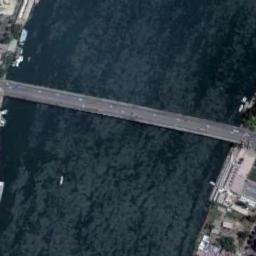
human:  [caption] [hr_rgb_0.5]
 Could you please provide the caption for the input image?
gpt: The banks of the river are densely forested and the water is blue .

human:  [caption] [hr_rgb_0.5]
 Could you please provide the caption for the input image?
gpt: A bridge is over the deep blue river .

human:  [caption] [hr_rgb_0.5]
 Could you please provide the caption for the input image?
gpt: A bridge connects the land on both sides of the blue water, And there are many buildings on the land .

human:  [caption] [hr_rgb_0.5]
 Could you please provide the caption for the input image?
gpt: A bridge built on a blue river and some buildings on both sides of the river .

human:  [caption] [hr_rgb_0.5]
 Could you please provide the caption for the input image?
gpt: Lots of buildings are at either end of the bridge .